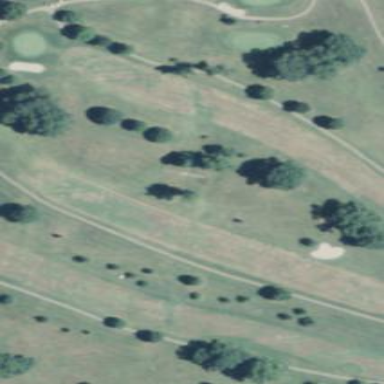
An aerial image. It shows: Grassy area designated as golf fairway.